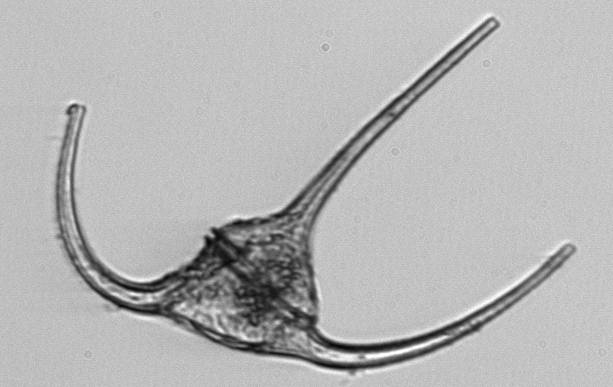
Label: Tripos